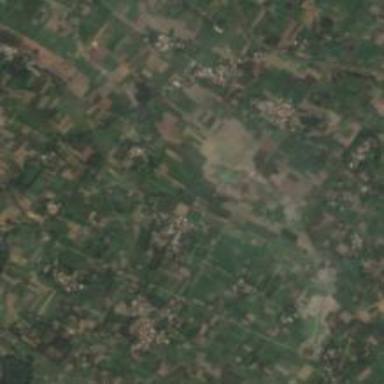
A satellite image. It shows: Village.